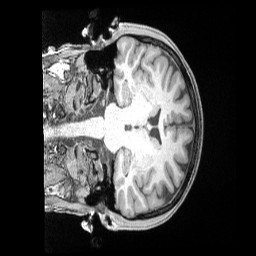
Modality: T1w
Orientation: coronal
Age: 39
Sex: female
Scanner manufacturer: siemens
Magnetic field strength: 3 T
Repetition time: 2 s
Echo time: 0.00211 s